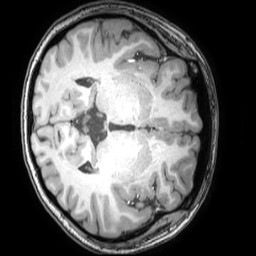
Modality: T1w
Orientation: axial
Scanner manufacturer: philips
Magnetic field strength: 3 T
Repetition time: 0.008 s
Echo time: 0.0035 s